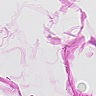
Metastatic tissue present: no